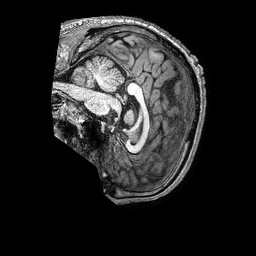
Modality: T1w
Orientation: sagittal
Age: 59
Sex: male
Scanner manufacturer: philips
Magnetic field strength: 3 T
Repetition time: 0.006596 s
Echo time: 0.002964 s